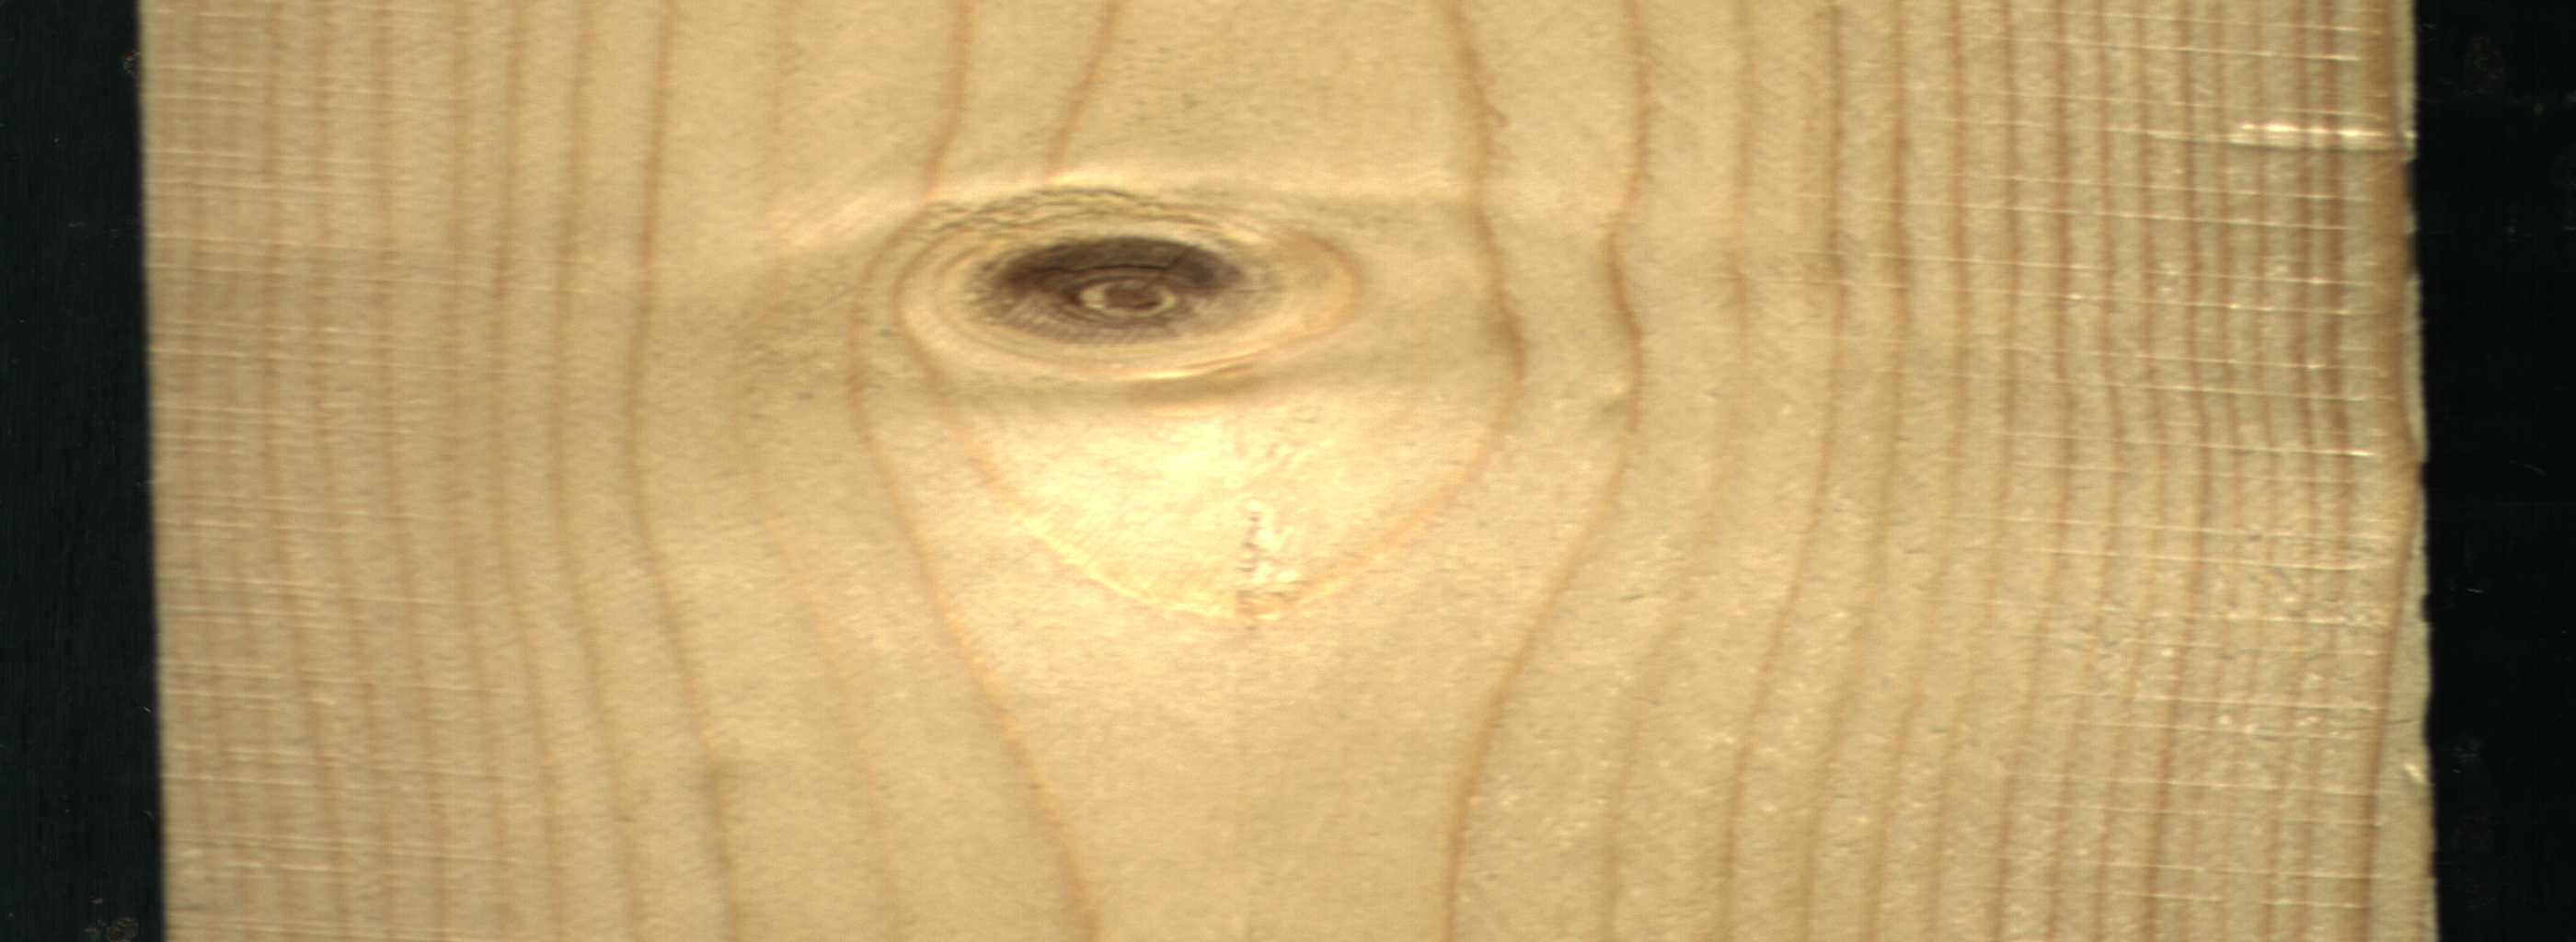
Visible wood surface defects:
knot_with_crack